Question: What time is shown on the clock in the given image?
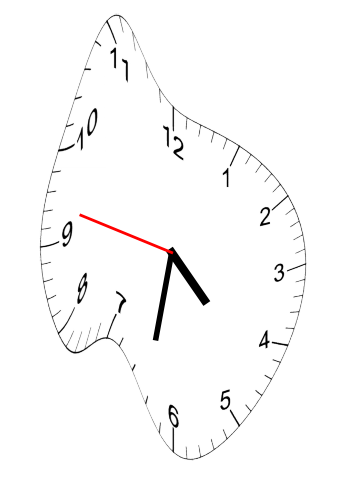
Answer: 04:31:47